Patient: sex M, age 66
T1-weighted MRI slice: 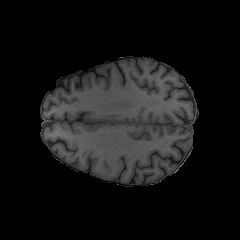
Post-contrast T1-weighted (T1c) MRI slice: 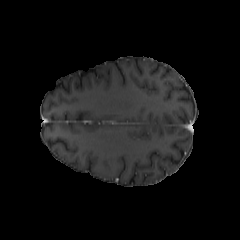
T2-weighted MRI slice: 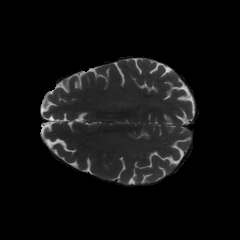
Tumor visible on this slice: no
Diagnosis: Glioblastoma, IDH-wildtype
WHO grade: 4